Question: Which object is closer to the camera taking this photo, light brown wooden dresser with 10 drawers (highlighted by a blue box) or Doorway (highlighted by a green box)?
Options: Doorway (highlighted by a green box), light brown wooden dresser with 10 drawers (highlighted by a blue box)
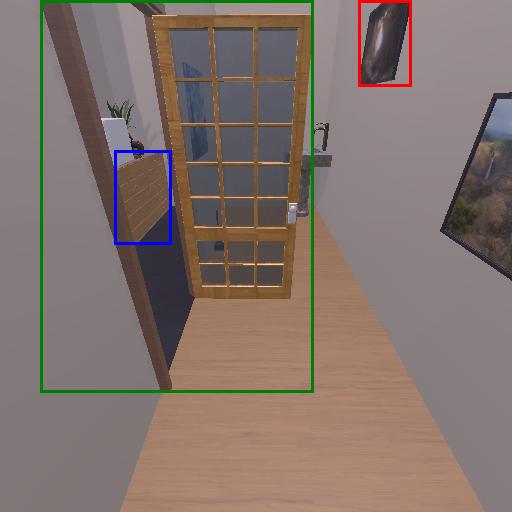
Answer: Doorway (highlighted by a green box)